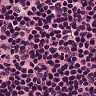
Metastatic tissue present: no